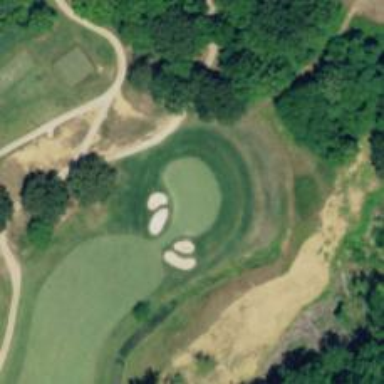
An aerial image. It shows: Golf hole.